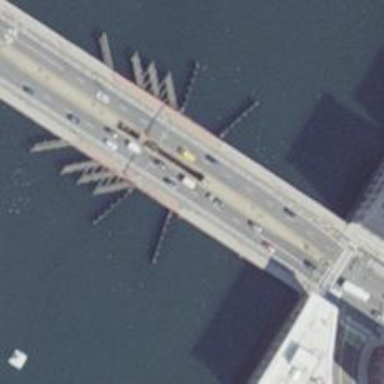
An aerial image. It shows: Secondary road with asphalt surface crossing over movable bridge.